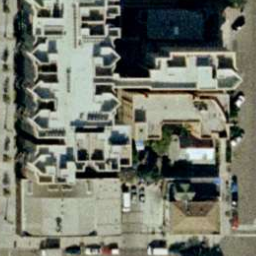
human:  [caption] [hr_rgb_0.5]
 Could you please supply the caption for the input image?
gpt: Buildings and roads .

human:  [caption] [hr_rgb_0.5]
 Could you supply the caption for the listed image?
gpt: There are many buildings .

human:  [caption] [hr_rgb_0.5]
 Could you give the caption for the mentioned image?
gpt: There is a road beside many buildings while some cars parked on the roadside .

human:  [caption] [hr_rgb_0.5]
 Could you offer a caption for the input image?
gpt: A road next to the buildings .

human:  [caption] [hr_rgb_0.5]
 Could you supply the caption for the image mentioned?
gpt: Some cars parked on the roadside .